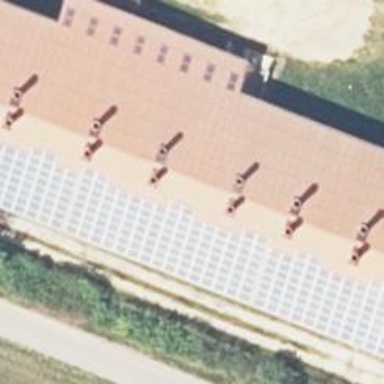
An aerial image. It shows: Solar photovoltaic panel generating electricity through small installation.